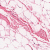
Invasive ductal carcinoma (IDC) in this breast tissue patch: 0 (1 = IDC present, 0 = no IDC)